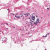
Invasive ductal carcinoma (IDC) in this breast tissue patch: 0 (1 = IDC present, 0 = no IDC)